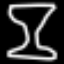
Label: hourglass